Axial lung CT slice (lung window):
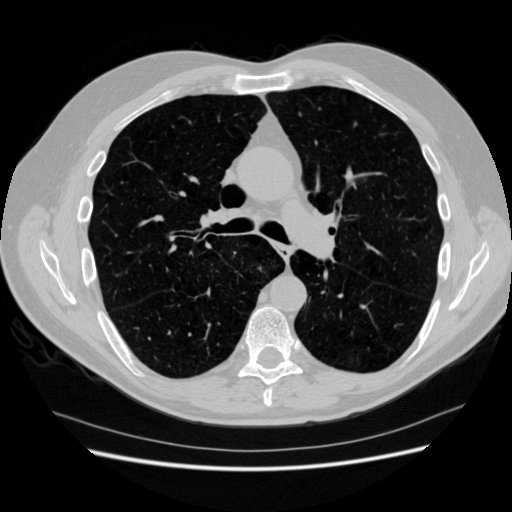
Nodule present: no